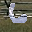
Label: 6